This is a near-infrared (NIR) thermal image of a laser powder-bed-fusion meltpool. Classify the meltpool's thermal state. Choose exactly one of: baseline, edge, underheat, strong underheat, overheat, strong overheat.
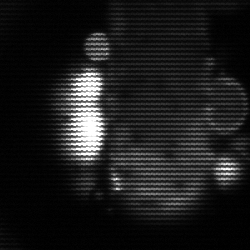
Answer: strong underheat